Field crop: maize
Growth stage: 2
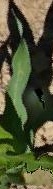
Species: maize